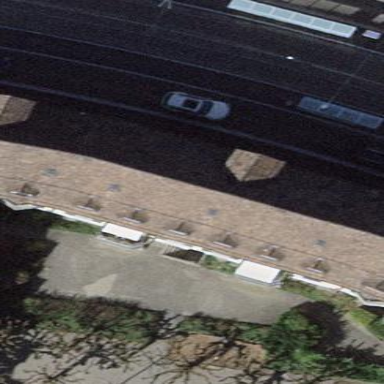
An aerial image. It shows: Image showing building with apartments.